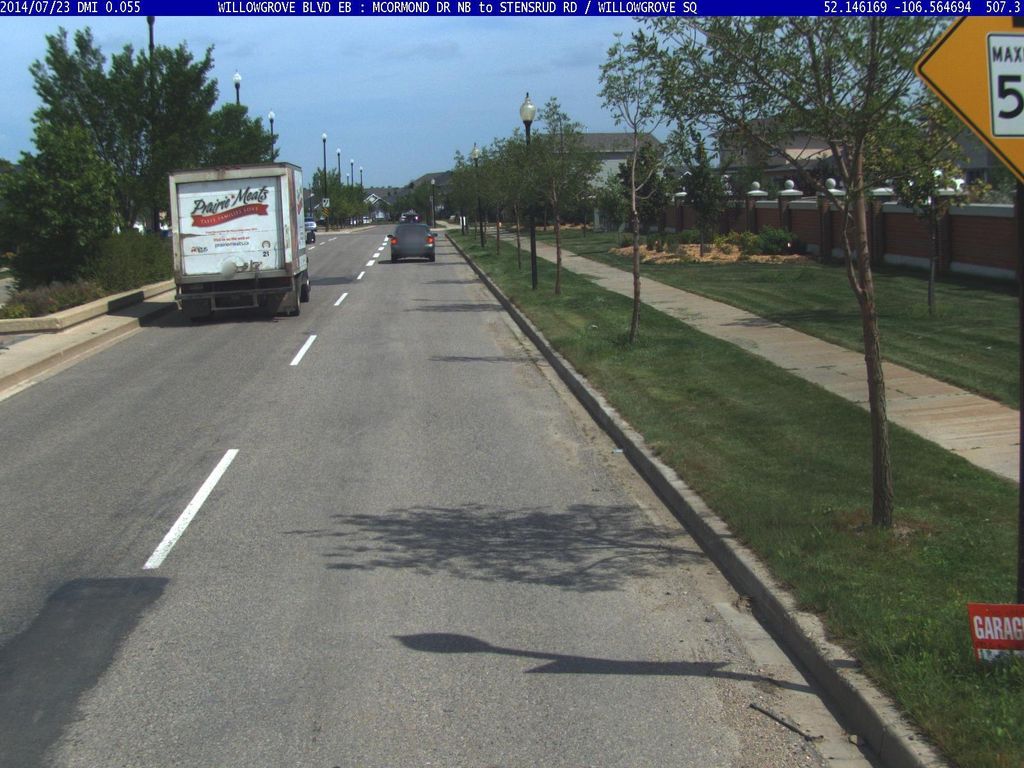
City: saskatoon